Question: I'm wondering what i'm doing wrong here, it's hell to debug it like most of cordova plugins...
I'm simply trying to store a few strings... (I only need it in one controller)
'''
var db = $cordovaSQLite.openDB({ name: "videos" });
$cordovaSQLite.execute(db, "CREATE TABLE IF NOT EXISTS videos (id integer primary key, video mediumtext)");
// getting some data from the server, nothing special
query = "INSERT INTO videos (id, video) VALUES (?)";
$cordovaSQLite.execute(db, query, [response.Data.media]).then(function(result) {
console.log(result);
var message = "INSERT ID -> " + result.insertId;
console.log(message);
}, function (err) {
console.error(err);
//alert(err);
});
'''
I get the inserted ID, so it must be saving something... But when I try to load it using a function
'''
var query = "SELECT * FROM videos where id = 1";
$cordovaSQLite.execute(db, query).then(function(result) {
console.log(result);
});
'''
I get nothing.

Astrophysicists would call it empty space, but we are developers and we need data to process! Why is there nothing in rows? (no matter if I select where id or everything, it is just showing me this kind of empty object with no data).
Much thanks for any help!
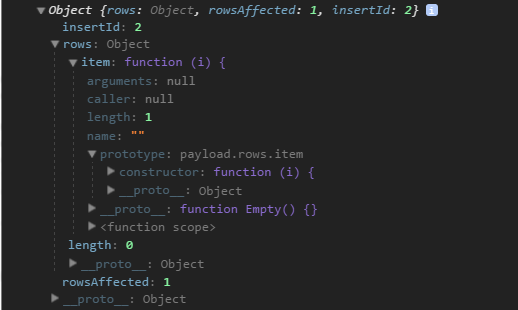
Answer: You should be able to loop over the result like this:
'''
var output = [];
for (var i = 0; i < result.rows.length; i++) {
output.push(result.rows.item(i));
}
console.log(JSON.stringify(output));
'''
Then when you look at output it will contain an array of results with data.